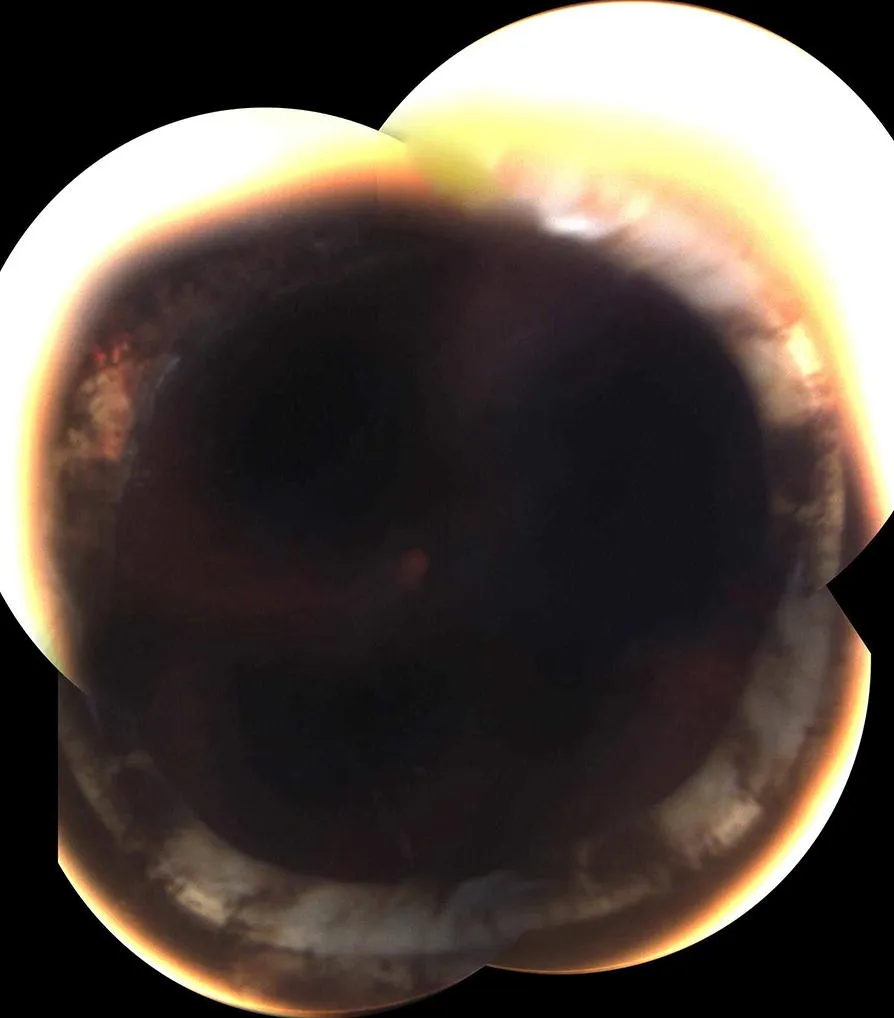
Case 2: Montage fundus photograph of the left eye. The band is seen to erode internally especially in temporal and inferior quadrants.
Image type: ophthalmic_imaging (fundus_photograph)